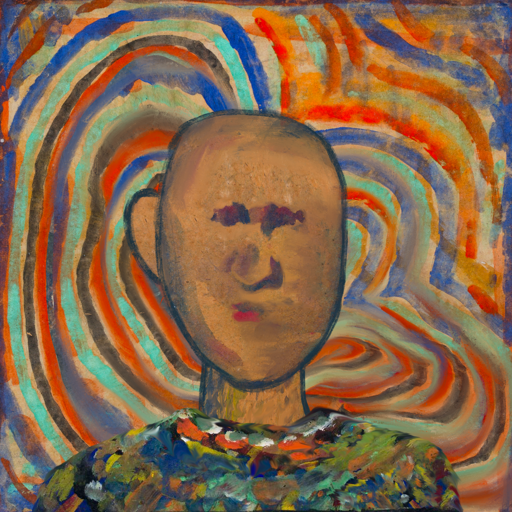
Background: Sisters, Head And Neck Front: In_The_Sun, Face Front: In_The_Sun, Bust: An_Impression, Hair Front: Blank, Head Accessory: Blank, Second Necklace: Blank, Necklace: Blank, Baby: Blank